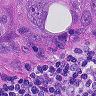
Metastatic tissue present: yes